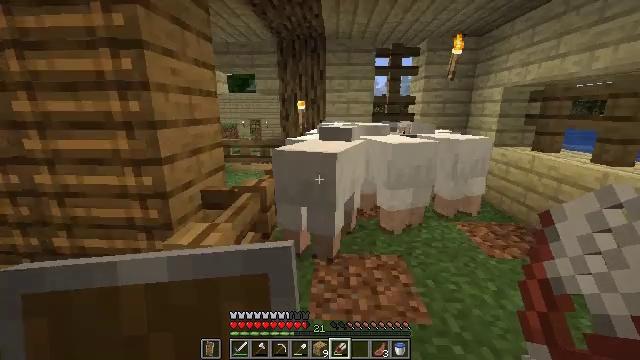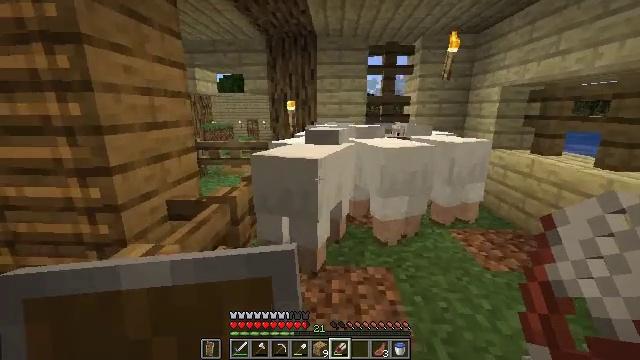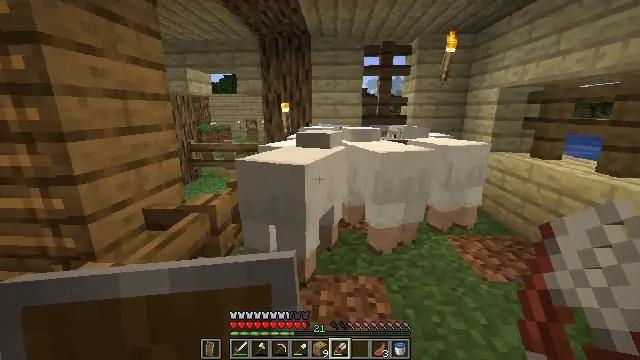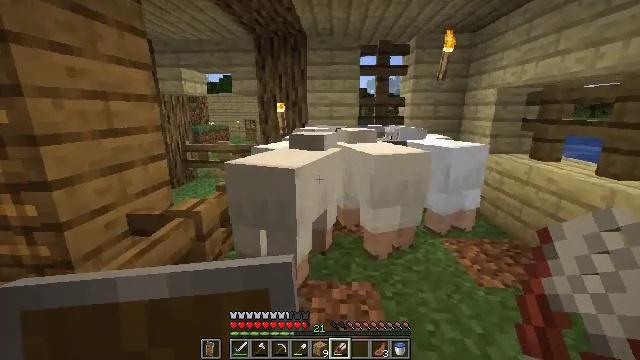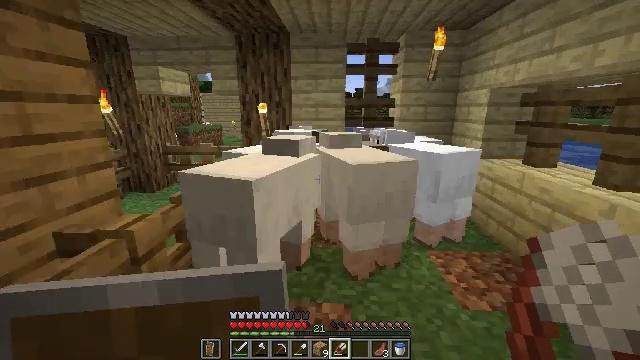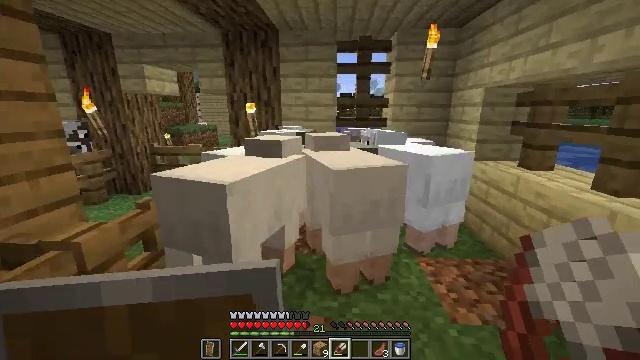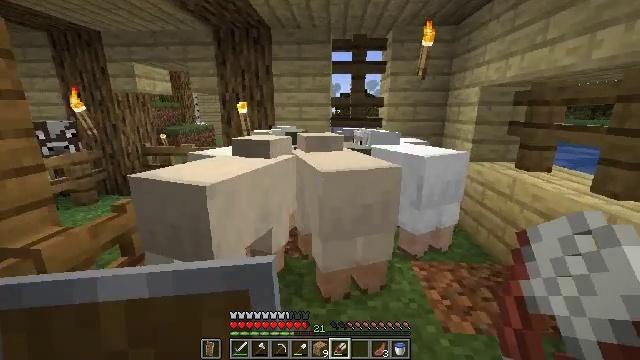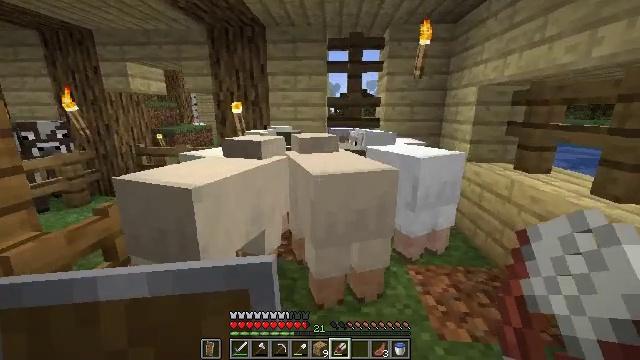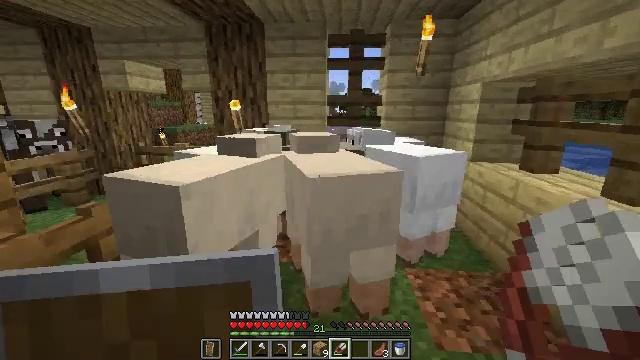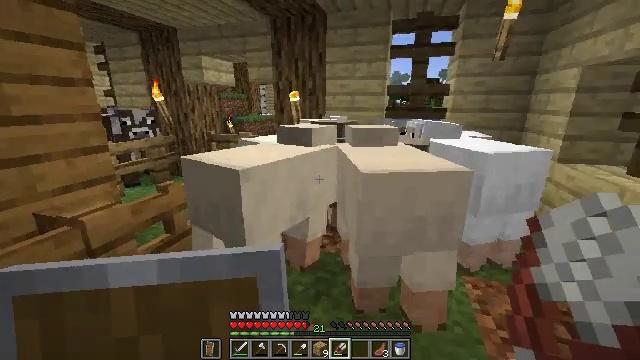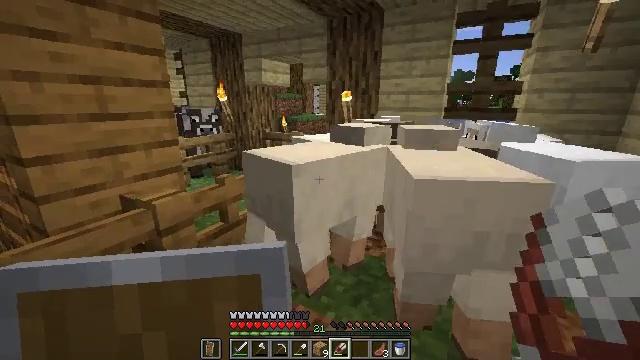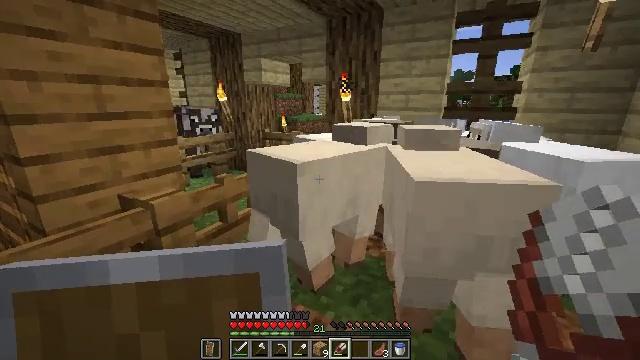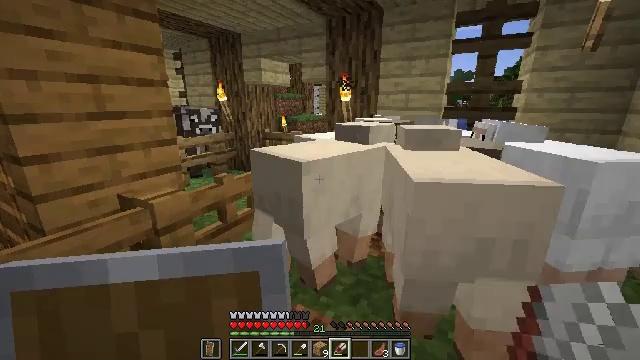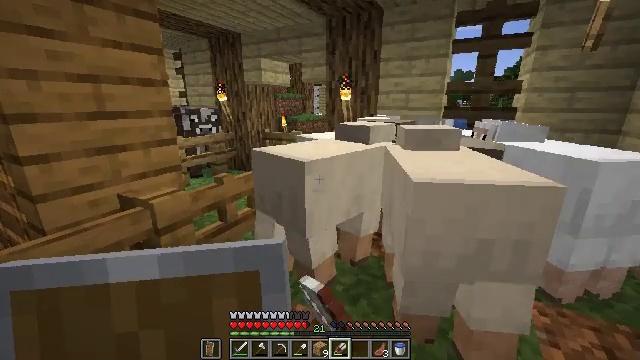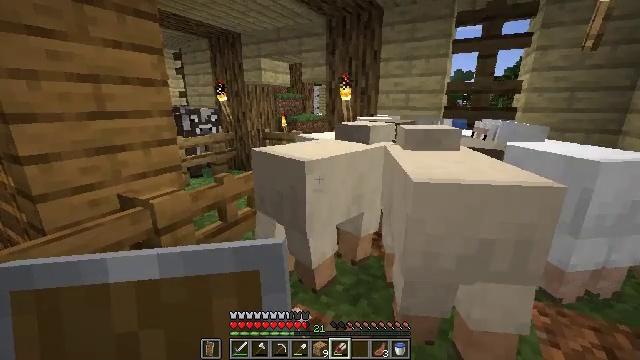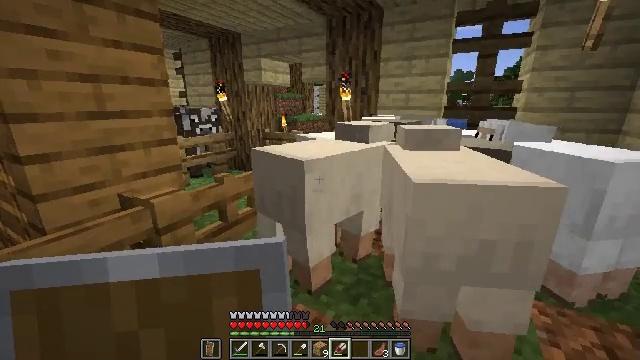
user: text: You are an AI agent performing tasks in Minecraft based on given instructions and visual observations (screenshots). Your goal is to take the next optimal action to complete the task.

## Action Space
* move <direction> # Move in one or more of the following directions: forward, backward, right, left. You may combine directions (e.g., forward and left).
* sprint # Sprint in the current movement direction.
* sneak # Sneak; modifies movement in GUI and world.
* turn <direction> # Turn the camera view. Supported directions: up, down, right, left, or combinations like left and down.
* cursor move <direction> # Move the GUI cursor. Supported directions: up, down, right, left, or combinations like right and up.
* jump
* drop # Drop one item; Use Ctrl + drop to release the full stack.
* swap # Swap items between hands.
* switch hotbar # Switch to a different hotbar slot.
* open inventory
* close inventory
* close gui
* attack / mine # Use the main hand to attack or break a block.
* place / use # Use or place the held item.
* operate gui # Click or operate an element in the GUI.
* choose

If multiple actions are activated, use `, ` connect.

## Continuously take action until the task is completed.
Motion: motion action
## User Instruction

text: Use your crafting table to make a white carpet.
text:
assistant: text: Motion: move forward and move right
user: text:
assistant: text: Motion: move forward and move right
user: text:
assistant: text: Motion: move forward and move right
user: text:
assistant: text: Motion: move forward and move right
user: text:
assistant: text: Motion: move forward and move right
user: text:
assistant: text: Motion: move forward and move right
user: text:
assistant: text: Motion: no_op
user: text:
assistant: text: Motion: turn left
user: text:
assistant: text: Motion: turn left and down
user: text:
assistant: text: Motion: turn left
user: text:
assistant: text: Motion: no_op
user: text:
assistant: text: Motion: attack / mine
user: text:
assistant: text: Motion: attack / mine
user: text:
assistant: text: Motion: no_op
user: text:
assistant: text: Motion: attack / mine
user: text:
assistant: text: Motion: attack / mine
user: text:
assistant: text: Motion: attack / mine
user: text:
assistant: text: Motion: turn right
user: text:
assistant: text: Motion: turn right and down
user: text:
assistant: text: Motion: turn right and down
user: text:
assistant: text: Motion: no_op
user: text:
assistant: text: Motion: attack / mine
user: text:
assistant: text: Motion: attack / mine
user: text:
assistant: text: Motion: no_op
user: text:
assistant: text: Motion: no_op
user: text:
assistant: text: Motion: no_op
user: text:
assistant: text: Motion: no_op
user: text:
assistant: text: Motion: no_op
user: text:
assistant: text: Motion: no_op
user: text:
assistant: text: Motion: no_op